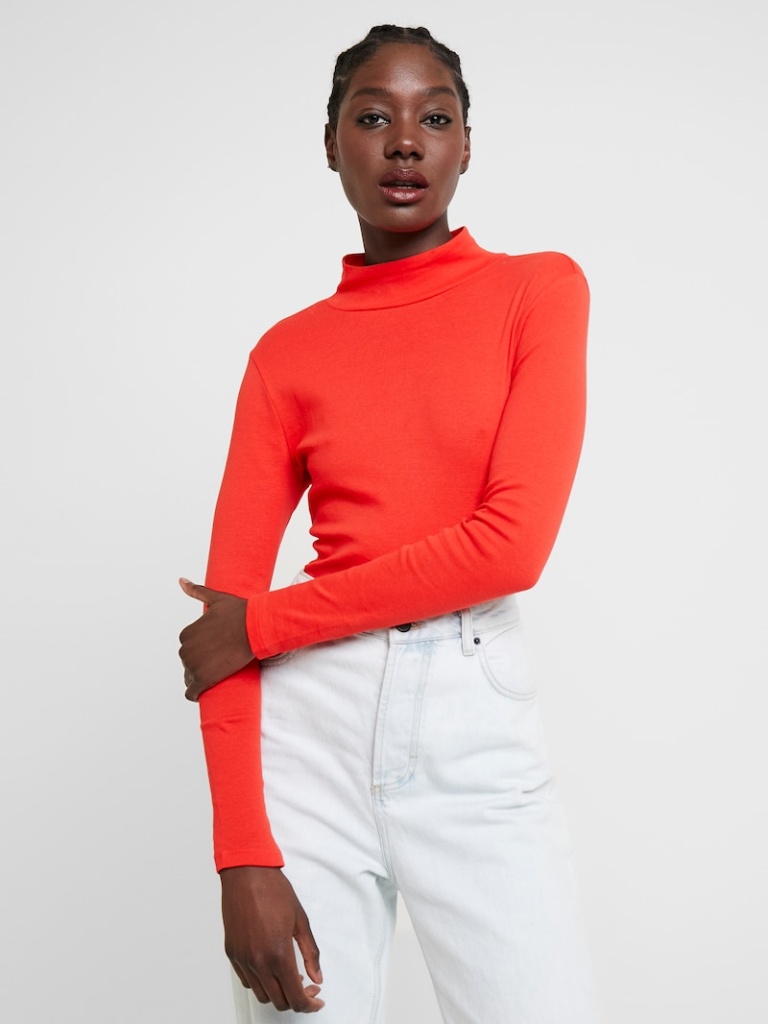
knit tight a long-sleeved with the sleeves down hip length Fully Tucked in turtleneck turtleneck